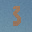
Label: 3